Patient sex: F
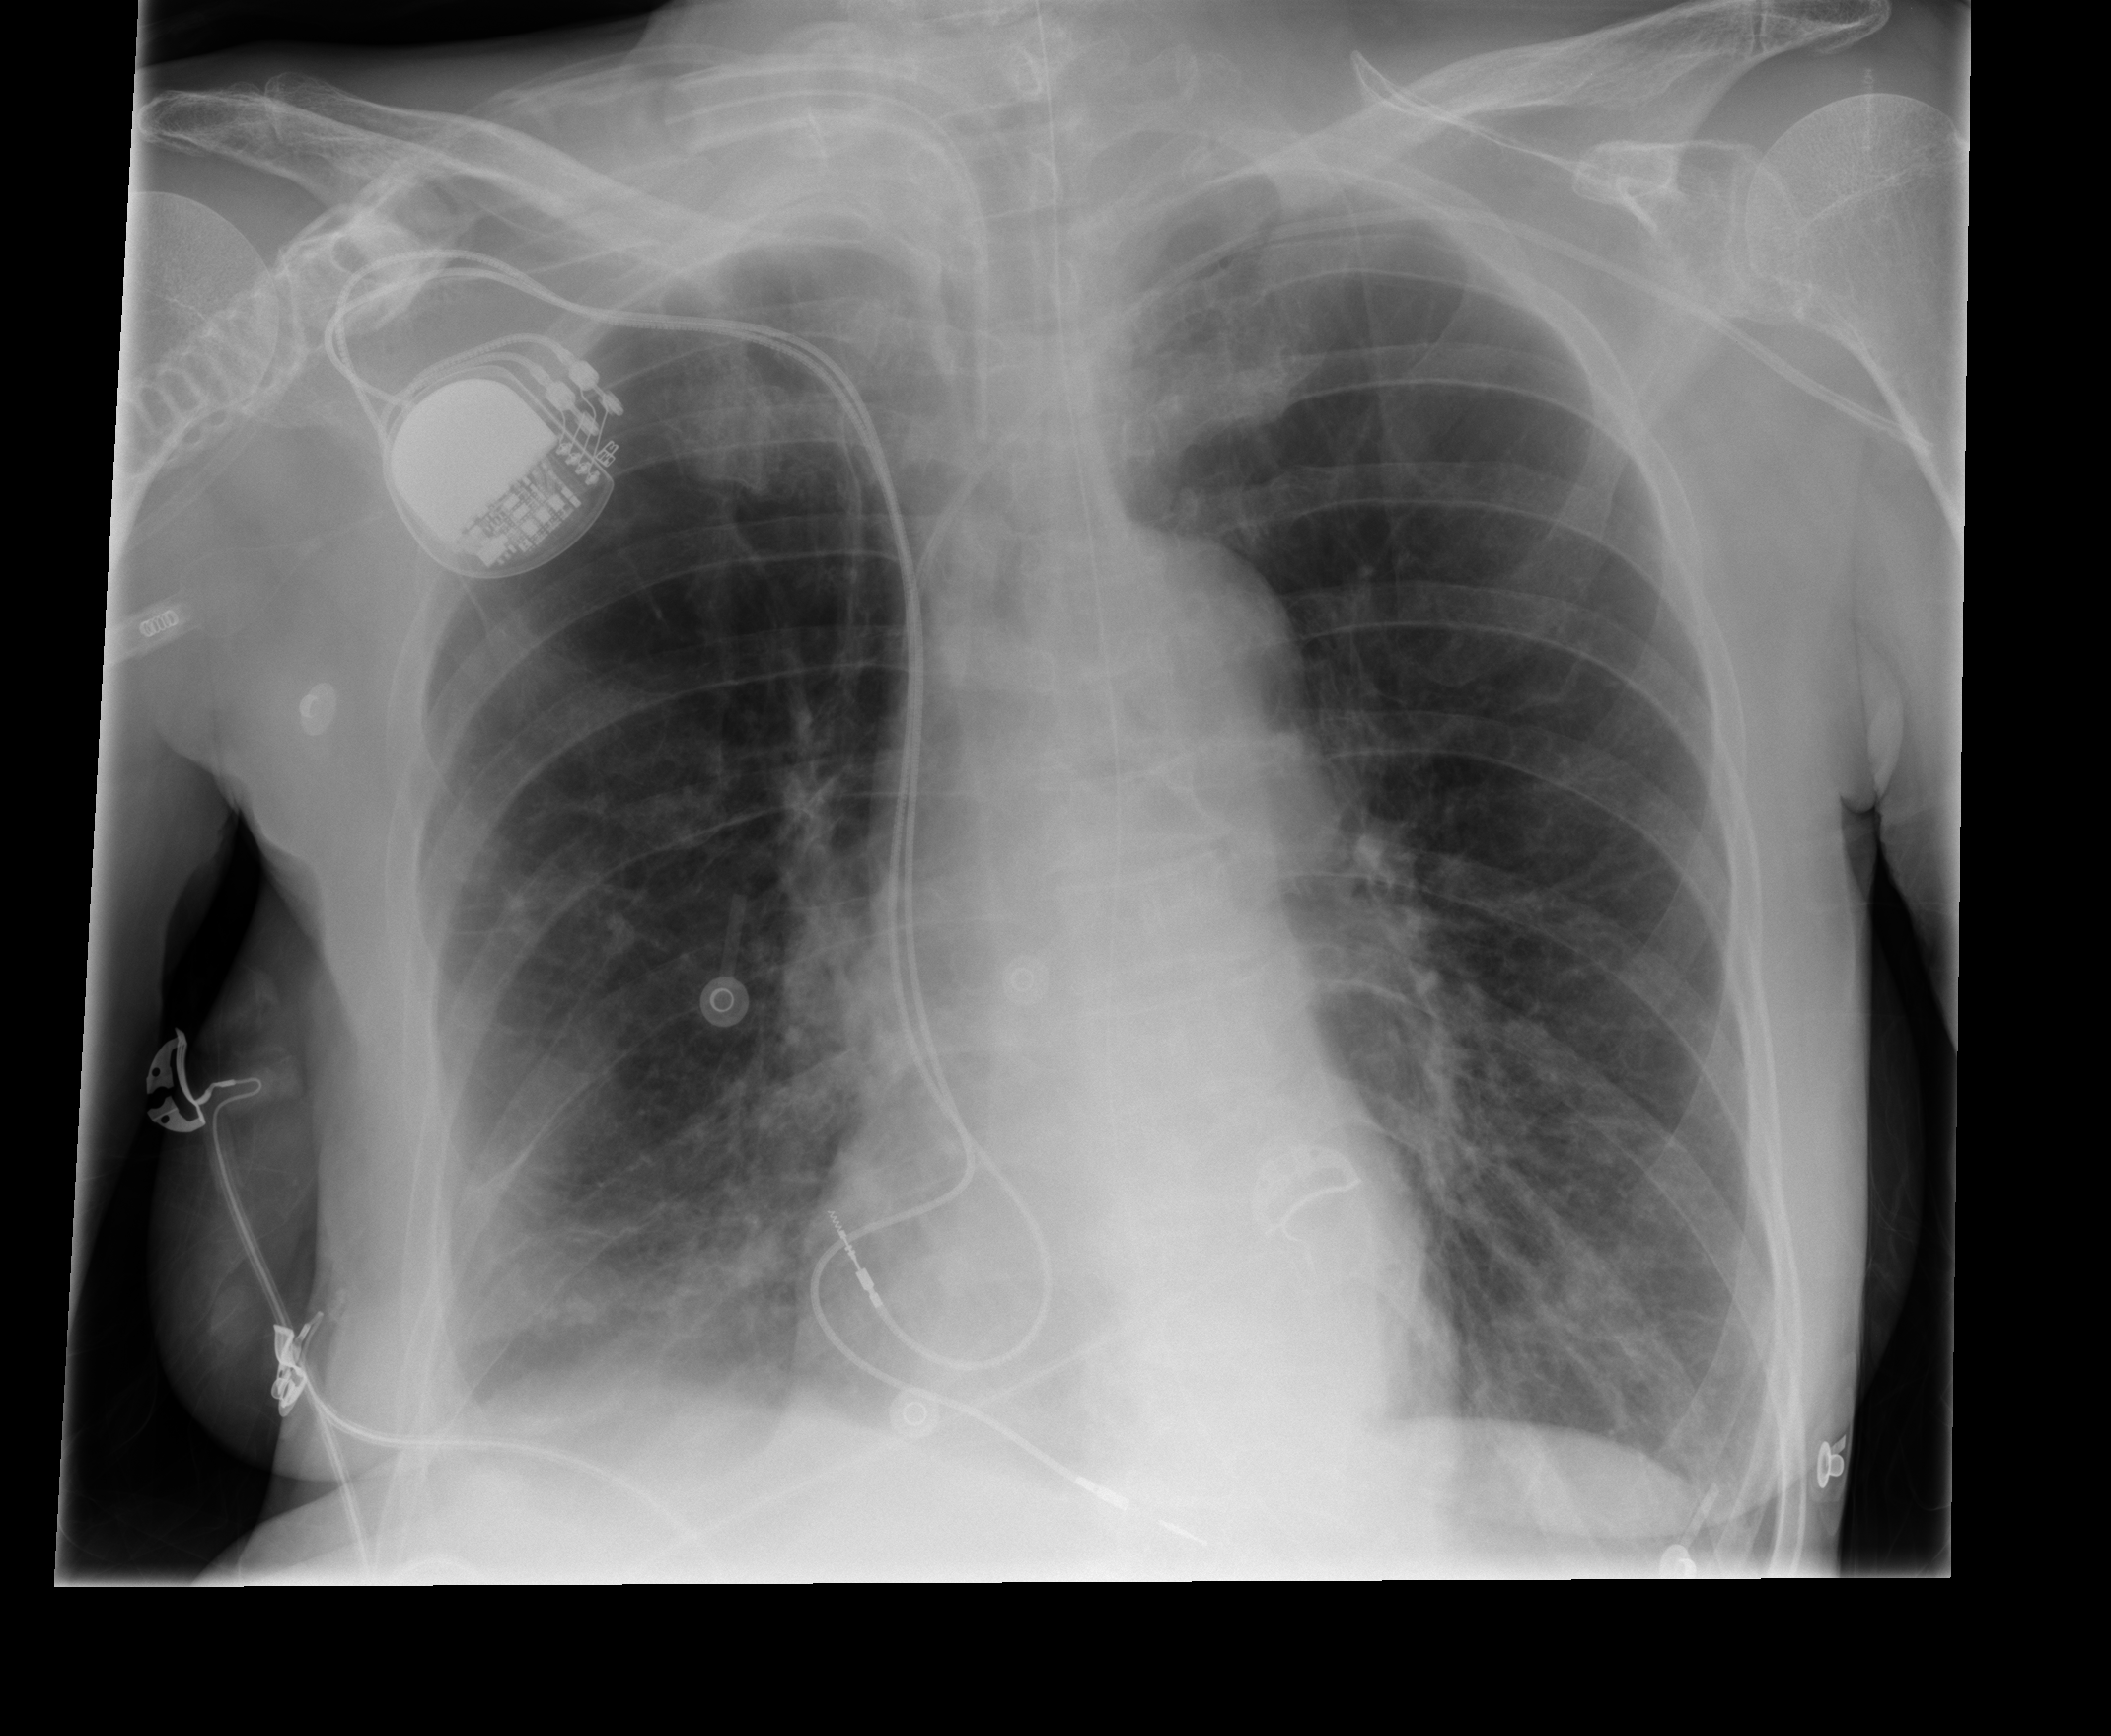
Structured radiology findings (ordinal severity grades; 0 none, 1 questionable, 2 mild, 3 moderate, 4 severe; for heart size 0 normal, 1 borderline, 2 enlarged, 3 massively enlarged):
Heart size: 0
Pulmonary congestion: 0
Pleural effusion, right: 1
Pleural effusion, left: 0
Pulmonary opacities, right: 1
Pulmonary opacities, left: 0
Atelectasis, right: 2
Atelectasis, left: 0